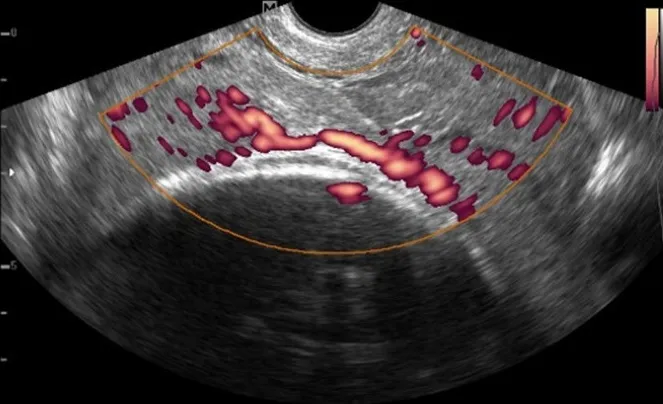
transvaginal ultrasound with power Doppler showing the fetal vessel between a bilobed placenta.
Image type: radiology (ultrasound)